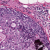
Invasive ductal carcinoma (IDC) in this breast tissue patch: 0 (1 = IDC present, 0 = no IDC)